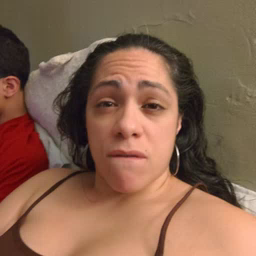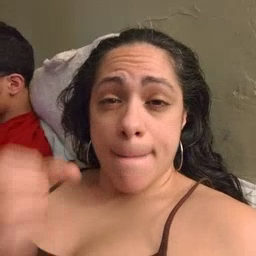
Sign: milk